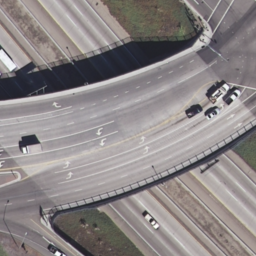
Label: overpass